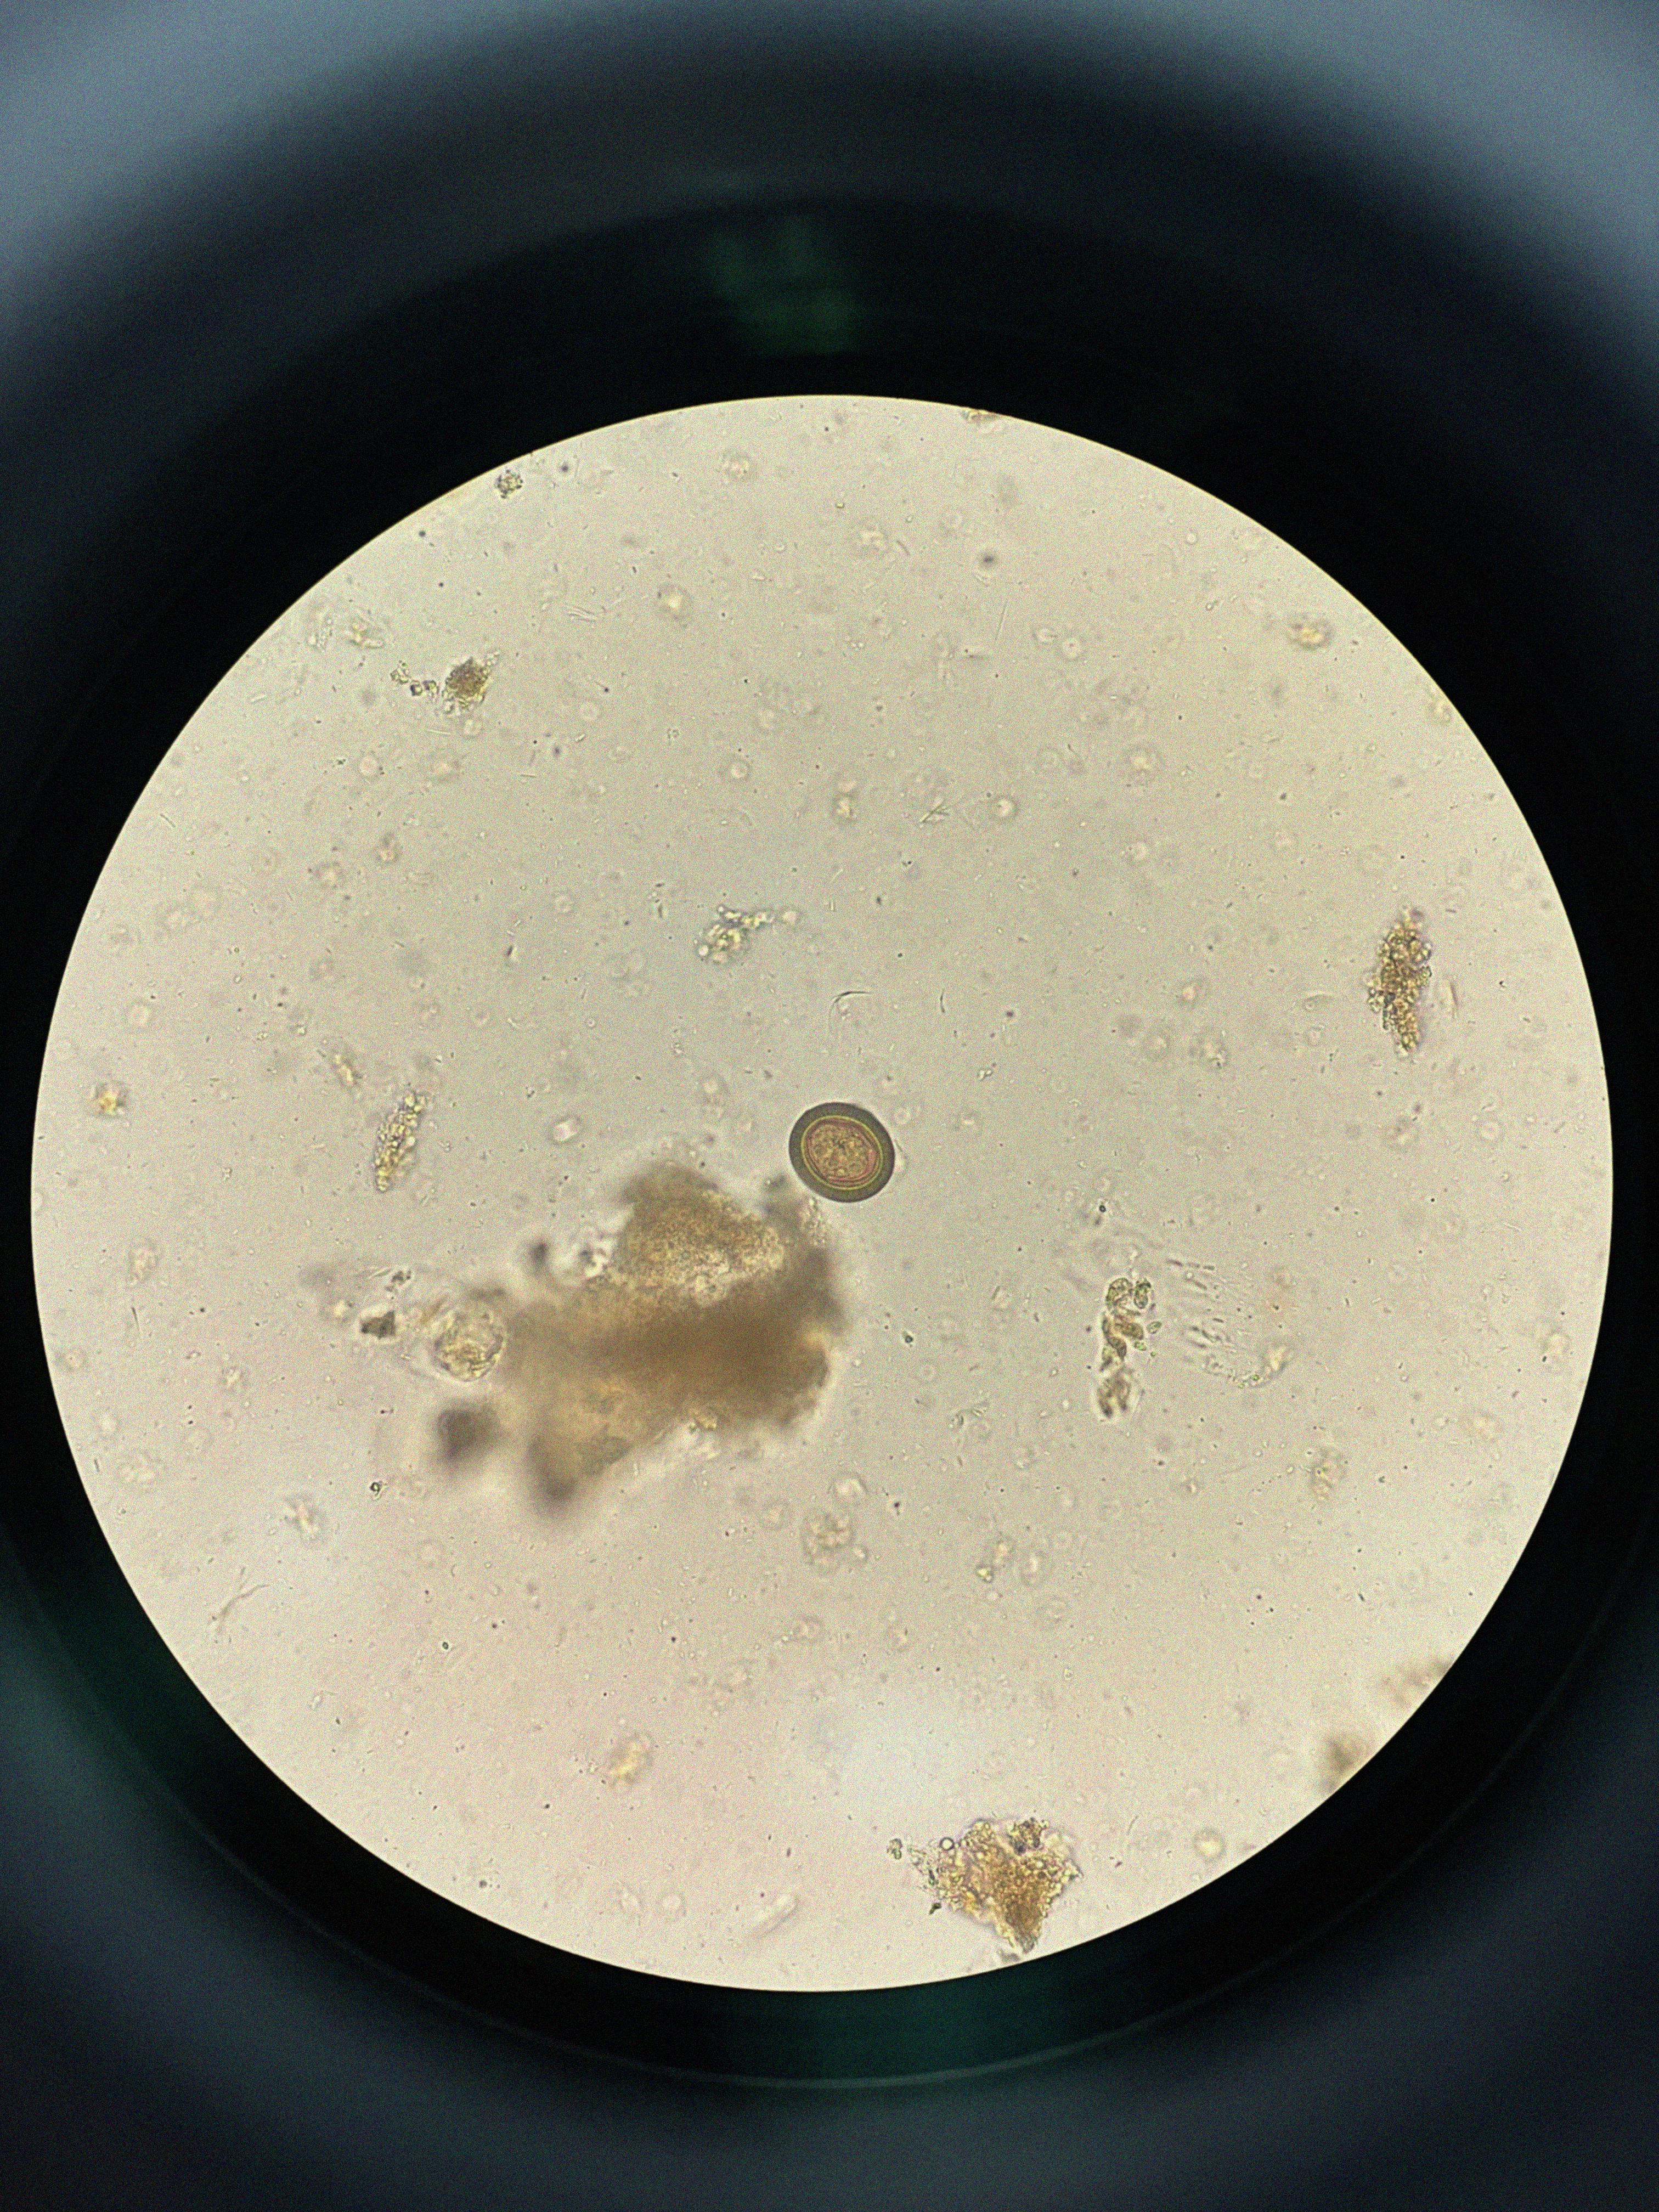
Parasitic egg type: Taenia spp. egg